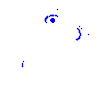
Particle: kaon